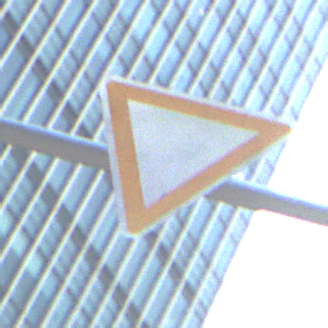
Verkehrszeichen: VorfahrtGewaehren
Umgebung: Outdoor, Urban
Tageszeit: MorningAfternoon
Wetter: PartlyCloudy
Licht: Natural
Jahreszeit: NotSpecified
Kontrast: LowContrast